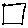
Label: square